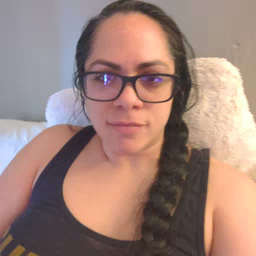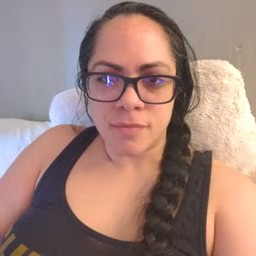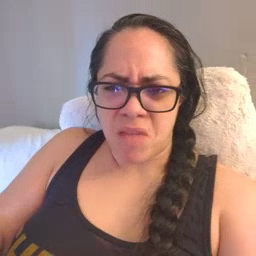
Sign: owie